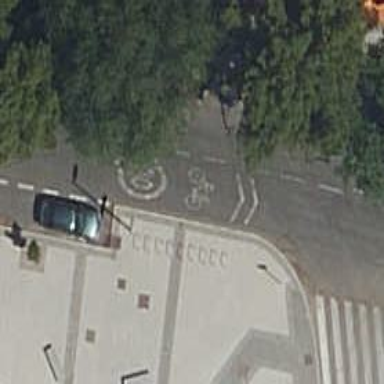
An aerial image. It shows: Bicycle parking area with stands available.